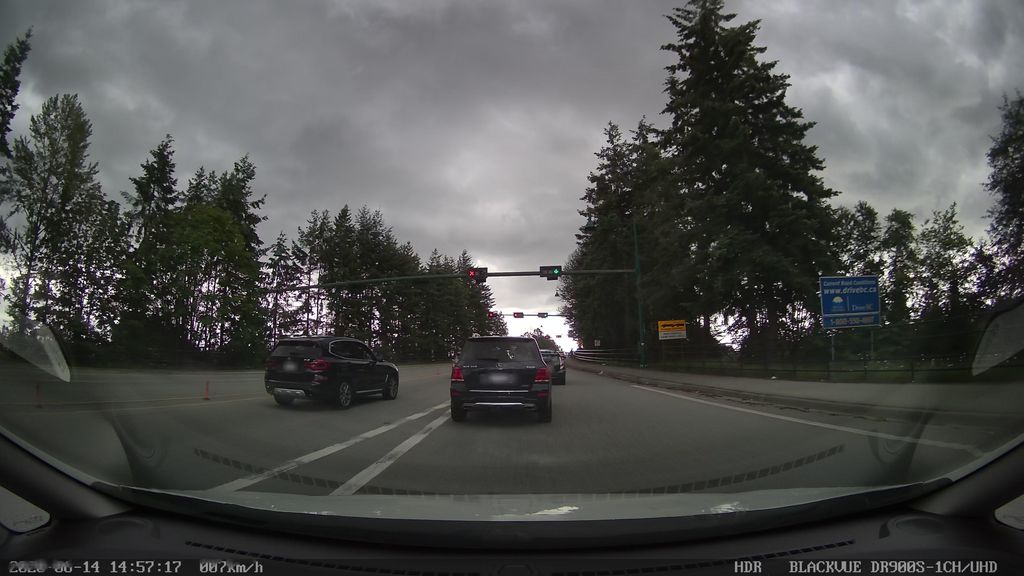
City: vancouver